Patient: sex M, age 60
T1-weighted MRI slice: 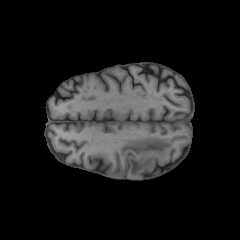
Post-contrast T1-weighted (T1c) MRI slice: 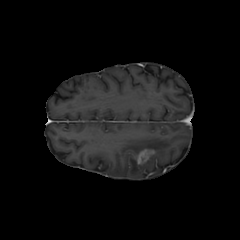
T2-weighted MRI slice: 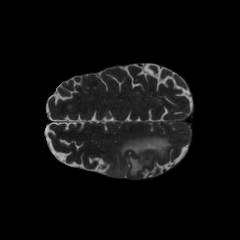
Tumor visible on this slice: yes
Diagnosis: Glioblastoma, IDH-wildtype
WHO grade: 4